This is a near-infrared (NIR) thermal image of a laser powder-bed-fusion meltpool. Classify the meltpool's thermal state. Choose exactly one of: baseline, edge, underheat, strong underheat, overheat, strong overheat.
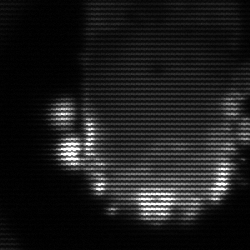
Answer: baseline